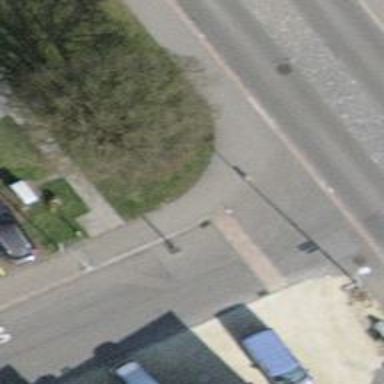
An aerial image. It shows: Sidewalk.